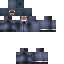
A male human skin with medium skin, wearing brown long hair dressed in a blue hoodie and black pants, featuring a closed mouth.